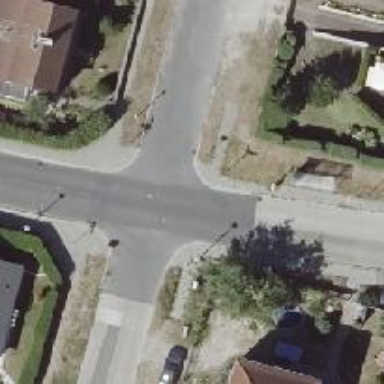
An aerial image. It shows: Unmarked road crossing.